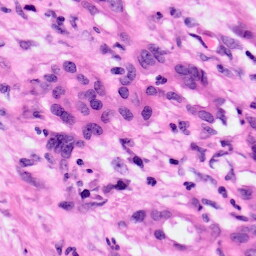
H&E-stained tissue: Pancreatic